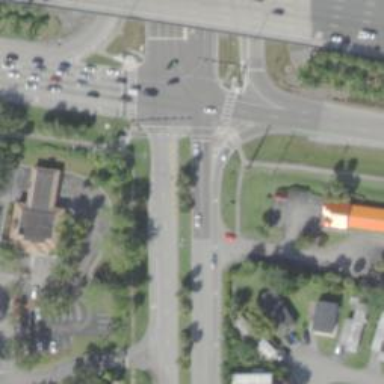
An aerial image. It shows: Tertiary road.